Question: Good morning or good evening (it depends whenever you read this topic).
I wrote this code using angular and laravel to upload multiple files,
but what i get from the request is only one file object, and all others are discharged, for this reason in laravel controller doesn't loop in foreach and return undefined.
Please leave me a feedback
HTML
'''
<input ng-file-model = "files" value="Seleziona file" type="file"
name = "file[]" class="btn btn-info btn-s" multiple />
'''
Controller (AngularJS)
'''
$scope.upload = function(){
var obj = {};
obj.pratica = $scope.pra.id;
obj.cliente = $scope.cliente.id;
obj.tipoDoc = $scope.getTipoDoc;
obj.file = $scope.files;
dati.uploadFile(obj)
.success(function(result){
$rootScope.stampaGritter(result.message, "success");
})
.error(function(result){
$rootScope.stampaGritter(result.message, "error");
});
};
'''
'''
app.directive('ngFileModel', ['$parse', function ($parse) {
return {
restrict: 'A',
link: function (scope, element, attrs) {
var model = $parse(attrs.ngFileModel);
var isMultiple = attrs.multiple;
var modelSetter = model.assign;
element.bind('change', function () {
angular.forEach(element[0].files, function (item) {
scope.files.push(item);
});
scope.$apply(function () {
if (isMultiple) {
modelSetter(scope, scope.files);
} else {
modelSetter(scope, scope.files[0]);
}
});
});
}
};
}]);
'''
'''
uploadFile: function(obj) {
var fd = new FormData();
angular.forEach(obj.file, function(item) {
fd.append('file', item);
});
fd.append('tipo_doc', obj.tipoDoc);
fd.append('cliente', obj.cliente);
fd.append('pratica', obj.pratica);
$http.post(
"api/storeFile",
fd,
{
transformRequest: angular.identity,
headers: {'Content-Type': undefined
}
})
},
'''
Controller (Laravel)
'''
public function storeFile(Request $request) {
/*$file = $request->file('file');
$filename = $file->getClientOriginalName();
$guid = $this->getGUID();
$file->move(storage_path()."\app\file", $guid);
$response = [
"file" => $filename,
"GUID" => $guid
];
$file = new Documenti($response);
$file->save();*/
$cli = $request->input('cliente');
$pra = $request->input('pratica');
$tipoDoc = $request->input('tipo_doc');
$files = $request->file('file');
dd($files);
foreach($files as $file) {
$guid = $this->getGUID();
$file->move(storage_path()."\app\file", $guid);
$response = [
'cliente_id' => $cli,
'pratica_id' => $pra,
'tipo_id' => $tipoDoc,
'file' => $file->getClientOriginalName(),
'GUID' => $guid
];
$file = new Documenti($response);
$file->save();
}
return response()->json($response);
}
'''
When dd($files) it prints

Request Payload:
'''
------WebKitFormBoundary1yzFmBAy2rTa73eV
Content-Disposition: form-data; name="file"; filename="autorizzazioni2.CSV"
Content-Type: application/octet-stream
------WebKitFormBoundary1yzFmBAy2rTa73eV
Content-Disposition: form-data; name="file"; filename="bustapaga.pdf"
Content-Type: application/pdf
------WebKitFormBoundary1yzFmBAy2rTa73eV
Content-Disposition: form-data; name="tipo_doc"
7
------WebKitFormBoundary1yzFmBAy2rTa73eV
Content-Disposition: form-data; name="cliente"
2
------WebKitFormBoundary1yzFmBAy2rTa73eV
Content-Disposition: form-data; name="pratica"
2
------WebKitFormBoundary1yzFmBAy2rTa73eV--
'''
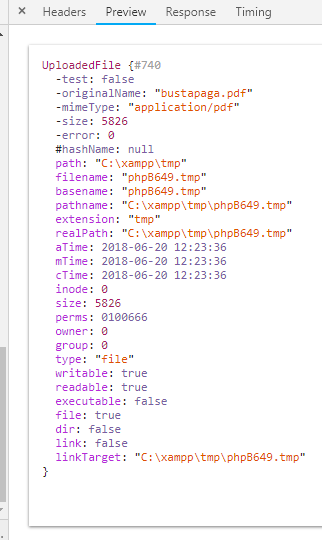
Answer: Laravel has 'store' function use this
'''
foreach ($request->file as $file) {
$filename = $file->store('folder');
}
'''
Here 'folder' is 'storage/app/folder'
You need to change in 'FormData' like this, you have to add 'file[]' array in 'FormData'
'''
for (let i = 0; i < obj.file.length; i++) {
let f = obj.file[i];
fd.append('file[]', f);
}
'''